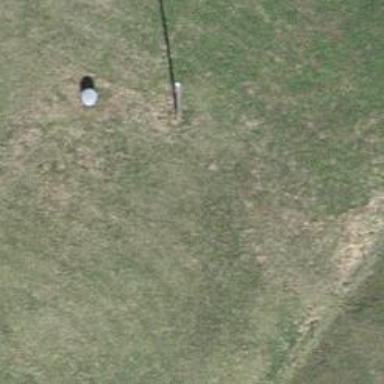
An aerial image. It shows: Minor power line.